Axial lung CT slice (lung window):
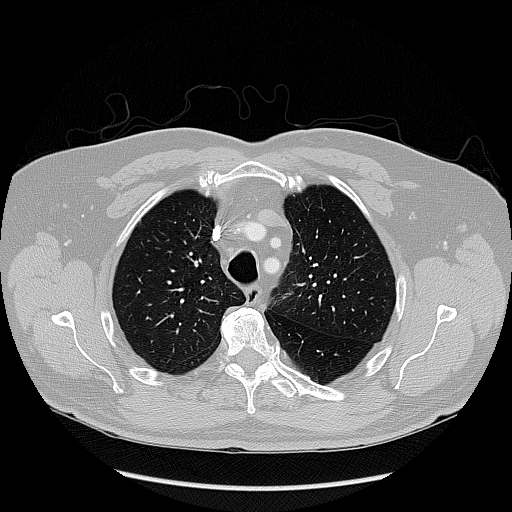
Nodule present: no